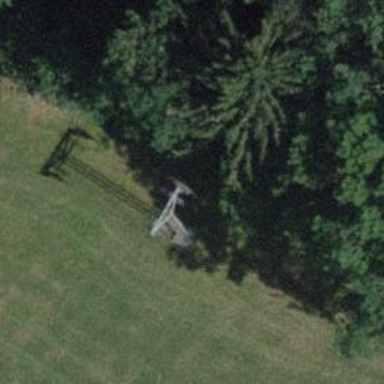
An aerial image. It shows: Pylon for aerialway.